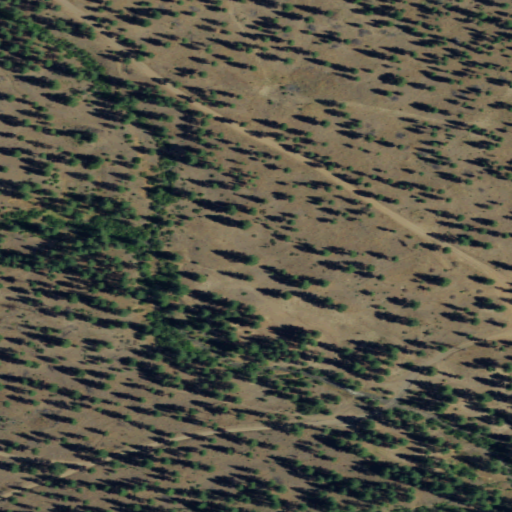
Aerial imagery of valley in Washington named Cow Canyon containing shrub, grassland, and evergreen forest